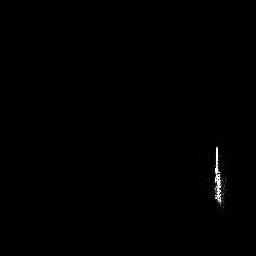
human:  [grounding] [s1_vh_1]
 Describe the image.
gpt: In the satellite image, there is  <ref>1 medium ship </ref> <box>[[82, 55, 87, 82, 0]]</box> located at right.